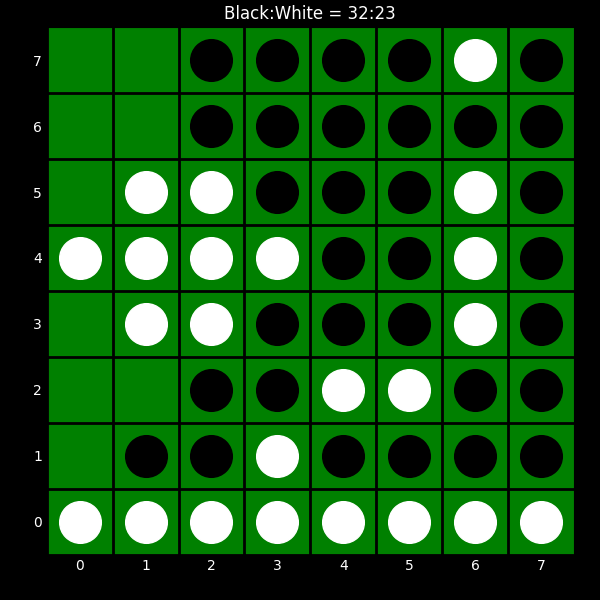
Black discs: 32
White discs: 23